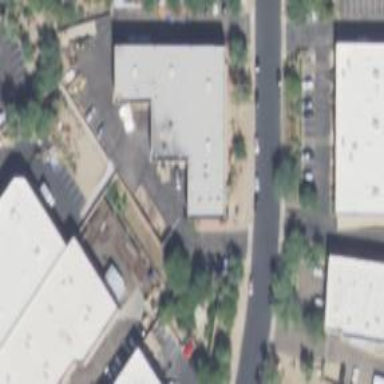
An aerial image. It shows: Building.